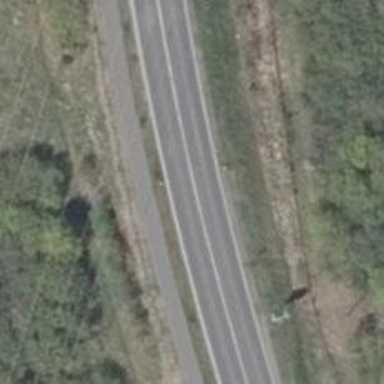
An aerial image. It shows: Secondary road with asphalt surface.